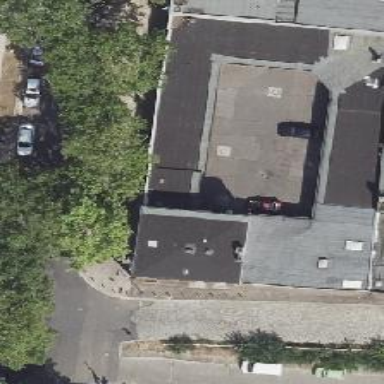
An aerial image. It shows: Car wash facility.